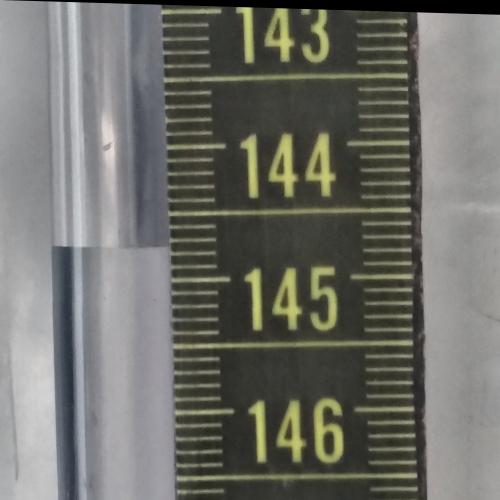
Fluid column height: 144.7 cm